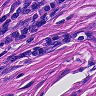
Metastatic tissue present: yes